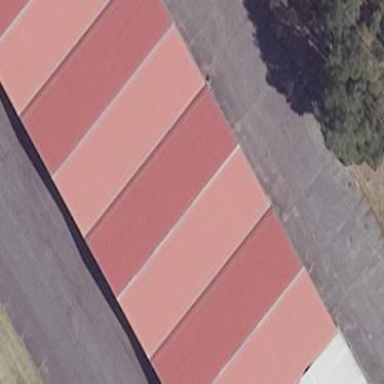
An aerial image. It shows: Hangar.